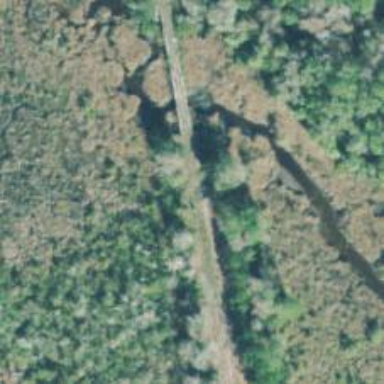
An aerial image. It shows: Disused railway.